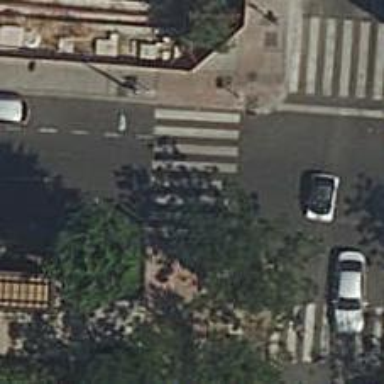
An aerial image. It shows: Marked crossing on the road.